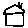
Label: house